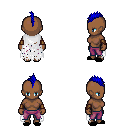
a pixel art fantasy rpg character, female body template, human, dark skin, white tattered cape, magenta pants, blue mohawk hairstyle, leather bracers, black slippers, four views (front, back, left, right), 2x2 character sprite sheet, small pixel art, hard edges, no anti-aliasing